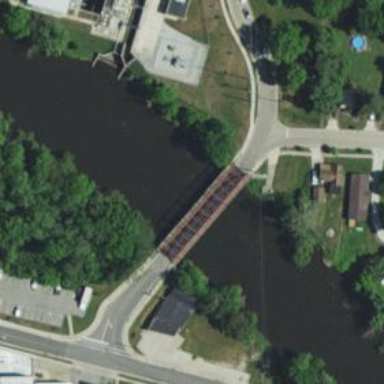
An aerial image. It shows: Truss bridge structure.